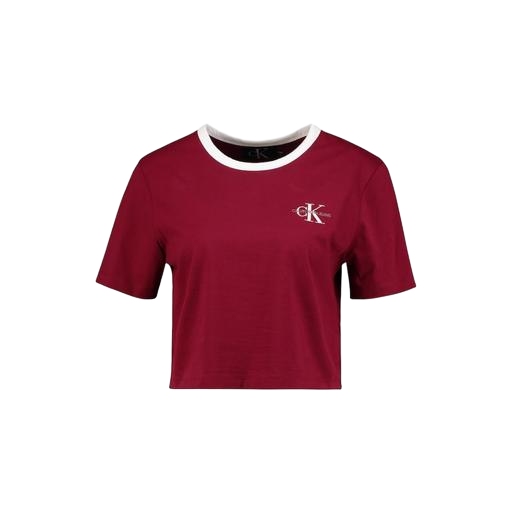
red cropped logo t-shirt, crop tee, cropped t-shirt, white background